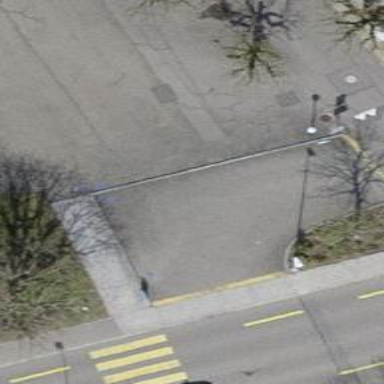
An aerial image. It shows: Turning circle on the road.